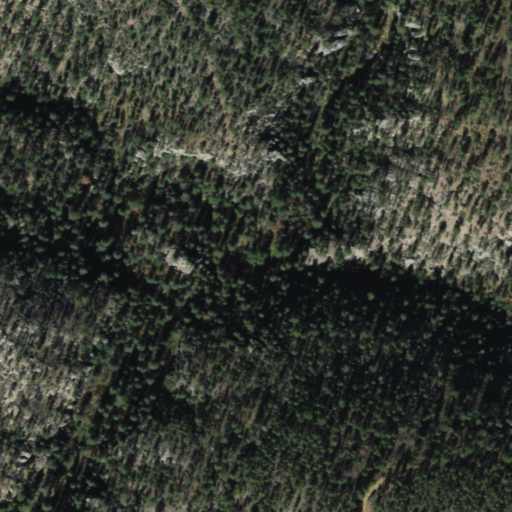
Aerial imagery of valley in Arizona named Third Hollow containing evergreen forest and open water